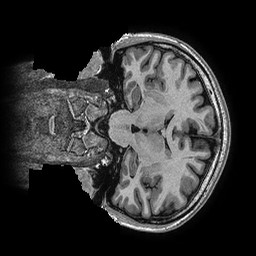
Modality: T1w
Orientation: coronal
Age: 24
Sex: female
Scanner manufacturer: ge
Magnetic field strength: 3 T
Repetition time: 0.006952 s
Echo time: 0.00292 s